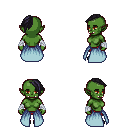
a pixel art fantasy rpg character, female body template, orc, green skin, overskirt, red pants, raven long mohawk hairstyle, white cloth bandages, ghillies, four views (front, back, left, right), 2x2 character sprite sheet, small pixel art, hard edges, no anti-aliasing